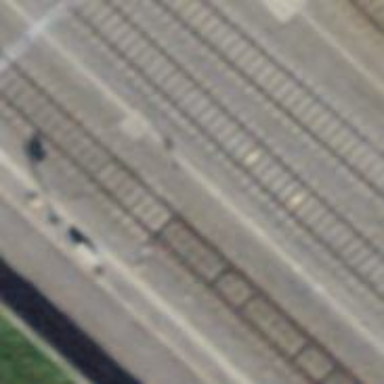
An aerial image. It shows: Railway switch.